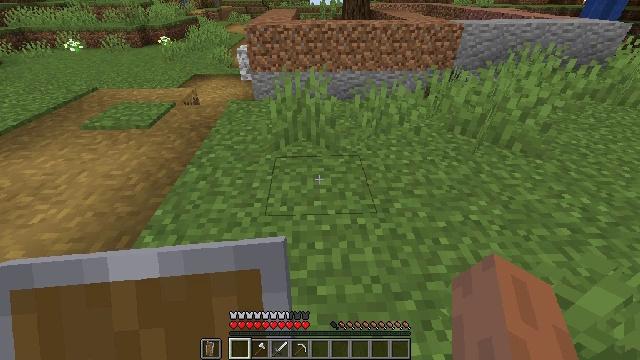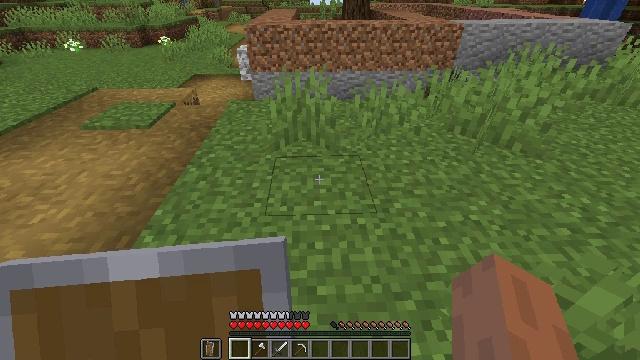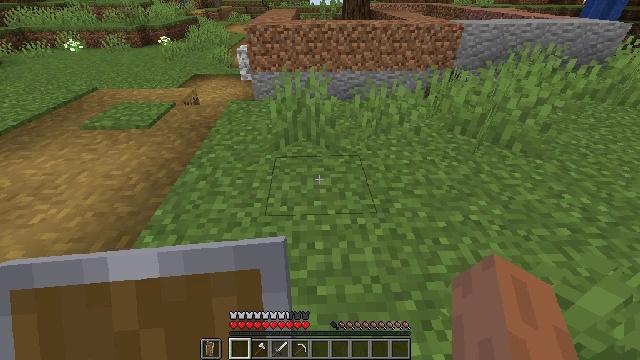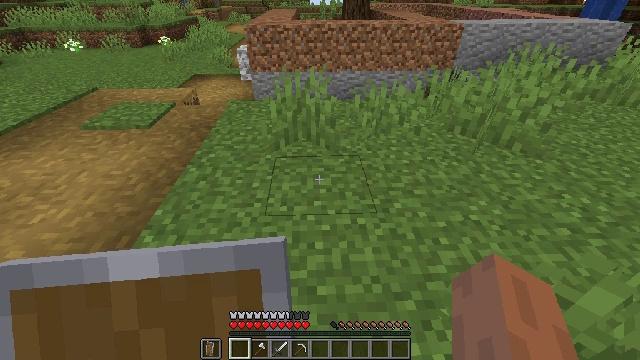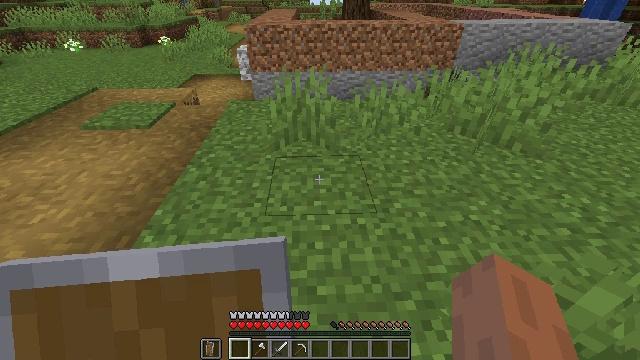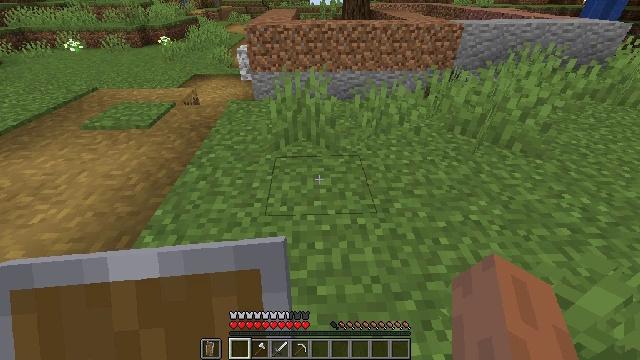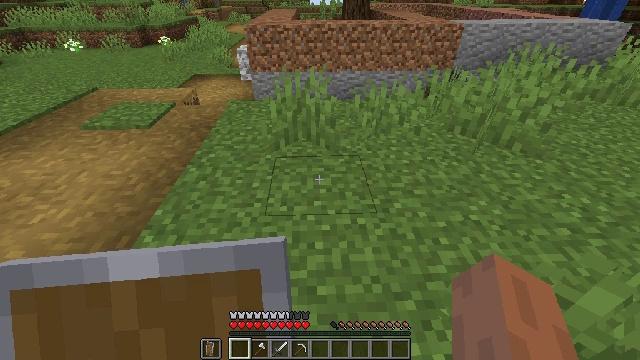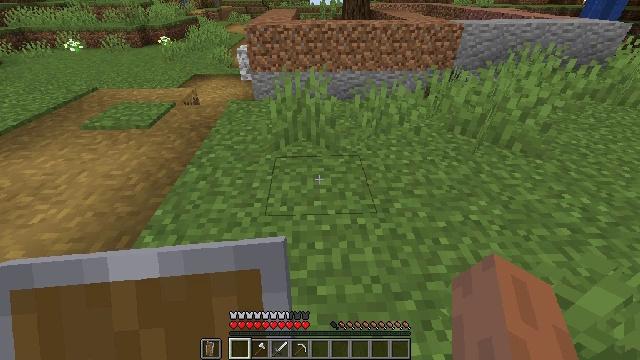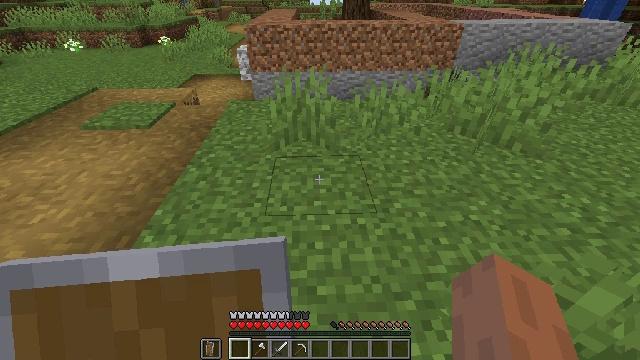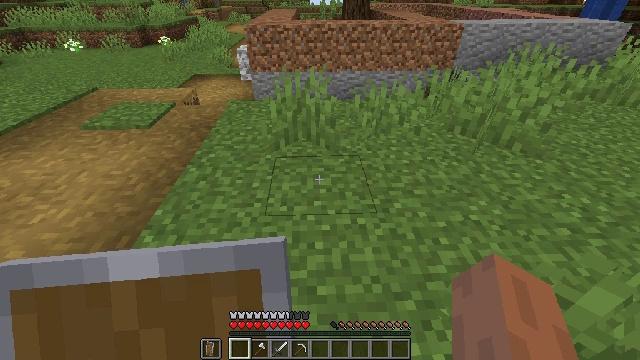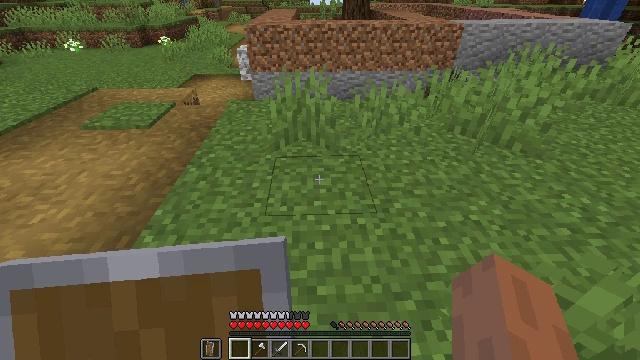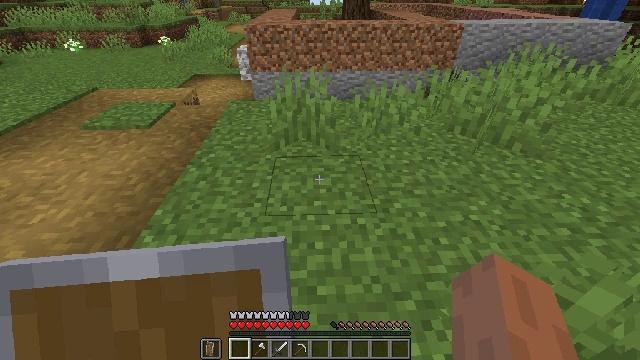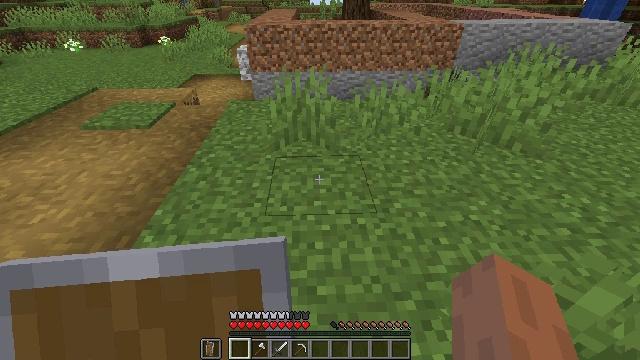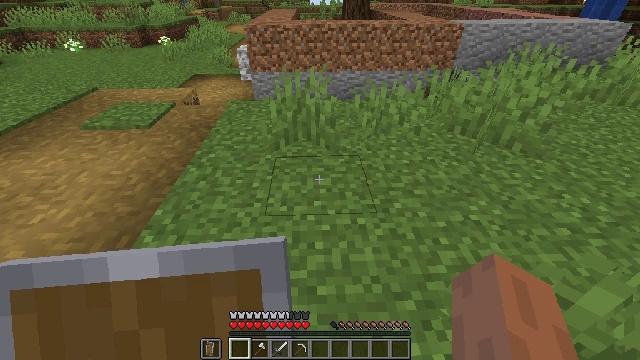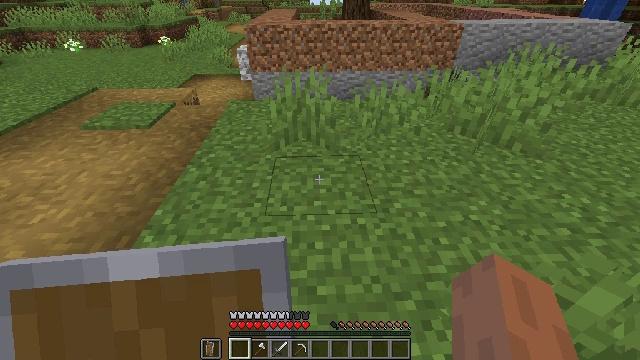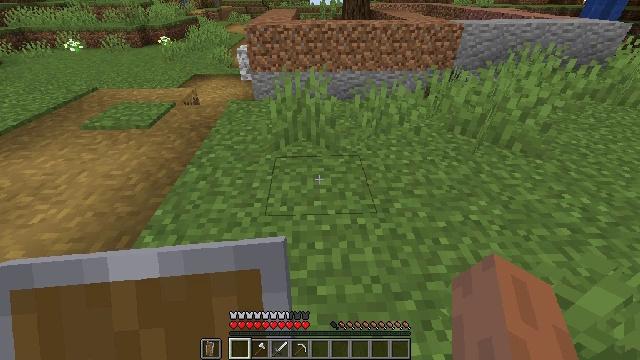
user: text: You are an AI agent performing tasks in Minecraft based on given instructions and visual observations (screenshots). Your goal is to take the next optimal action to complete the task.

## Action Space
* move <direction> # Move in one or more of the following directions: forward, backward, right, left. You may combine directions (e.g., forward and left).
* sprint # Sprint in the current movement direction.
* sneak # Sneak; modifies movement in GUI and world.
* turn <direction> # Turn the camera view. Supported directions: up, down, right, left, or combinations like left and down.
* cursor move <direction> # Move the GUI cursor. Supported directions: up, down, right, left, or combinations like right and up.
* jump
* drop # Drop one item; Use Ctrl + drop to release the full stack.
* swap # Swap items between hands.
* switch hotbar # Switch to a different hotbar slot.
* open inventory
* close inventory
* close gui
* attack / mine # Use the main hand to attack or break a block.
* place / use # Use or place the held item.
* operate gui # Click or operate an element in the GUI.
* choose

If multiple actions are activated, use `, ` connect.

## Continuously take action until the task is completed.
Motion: motion action
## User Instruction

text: craft item air
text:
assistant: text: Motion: no_op
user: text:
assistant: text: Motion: no_op
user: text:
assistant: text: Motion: no_op
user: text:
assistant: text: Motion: no_op
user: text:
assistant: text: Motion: no_op
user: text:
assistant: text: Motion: no_op
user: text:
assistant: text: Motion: no_op
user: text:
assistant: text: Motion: no_op
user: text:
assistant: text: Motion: no_op
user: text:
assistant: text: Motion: no_op
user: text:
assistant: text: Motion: no_op
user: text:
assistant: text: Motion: no_op
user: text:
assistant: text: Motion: no_op
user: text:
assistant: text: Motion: no_op
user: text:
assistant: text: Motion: no_op
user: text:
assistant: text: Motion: no_op
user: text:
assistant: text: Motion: no_op
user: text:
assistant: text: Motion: no_op
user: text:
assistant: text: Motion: no_op
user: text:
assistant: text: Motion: no_op
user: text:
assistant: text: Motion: no_op
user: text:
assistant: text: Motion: no_op
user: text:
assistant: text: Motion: turn left and up
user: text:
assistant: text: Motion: turn left and up
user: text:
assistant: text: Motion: no_op
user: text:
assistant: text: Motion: turn right
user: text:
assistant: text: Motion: turn right
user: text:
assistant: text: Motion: turn left and down
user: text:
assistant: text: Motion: turn left
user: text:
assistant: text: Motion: turn left and up